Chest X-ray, PA view. Patient: 44 years old, sex M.
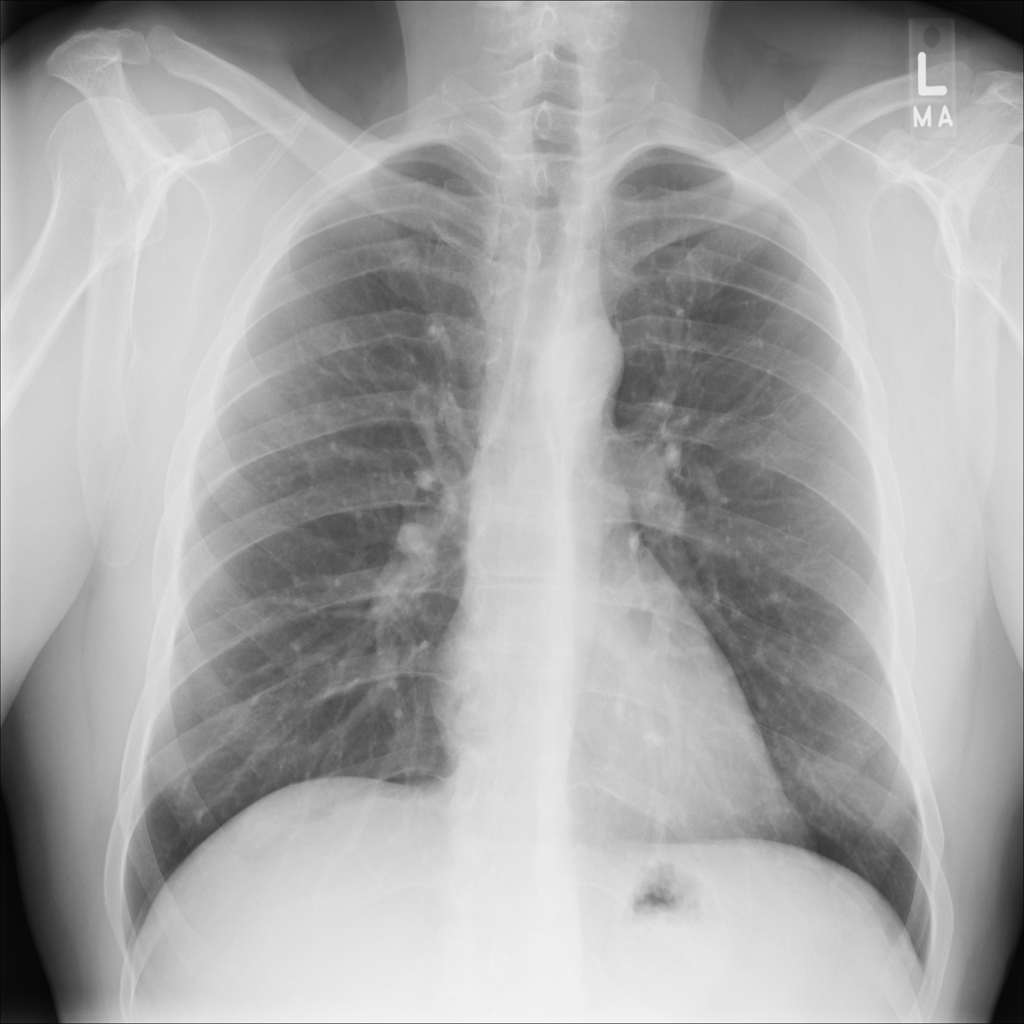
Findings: No Finding